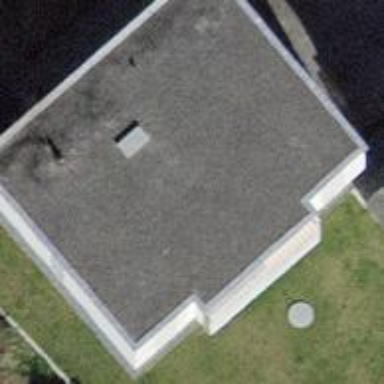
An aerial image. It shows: Building with flat roof.